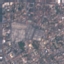
Label: Residential